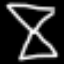
Label: hourglass